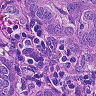
Metastatic tissue present: yes